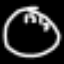
Label: clock